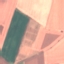
Land use / land cover: AnnualCrop